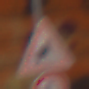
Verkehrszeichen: DoppelkurveRechts
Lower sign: Geschwindigkeit5
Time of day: MorningAfternoon
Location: Outdoor (Urban)
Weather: Clear
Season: NotSpecified
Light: Natural